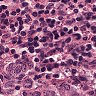
Metastatic tissue present: yes